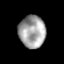
Tissue: prostate
Cell type: T cells
Senescence score: 0.1997
Nuclear area (px): 845
Mean DAPI intensity: 160.995